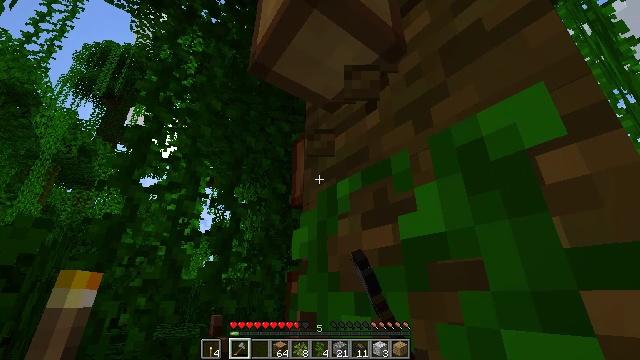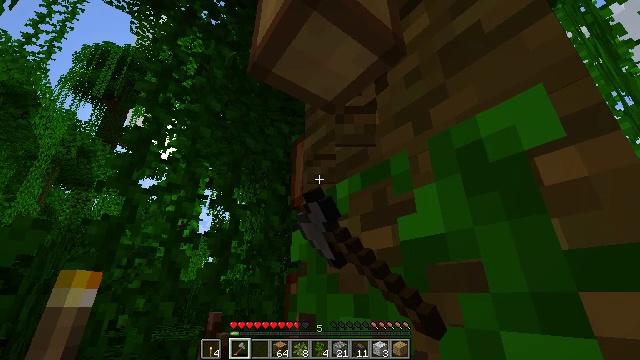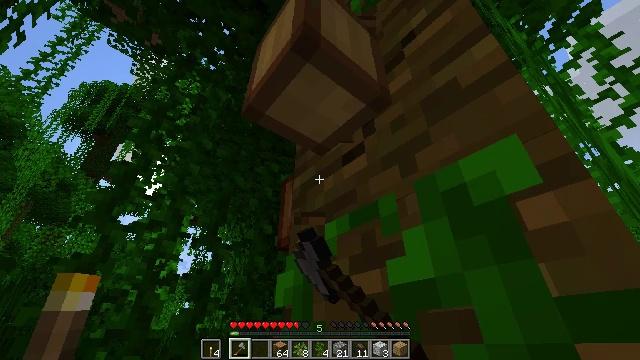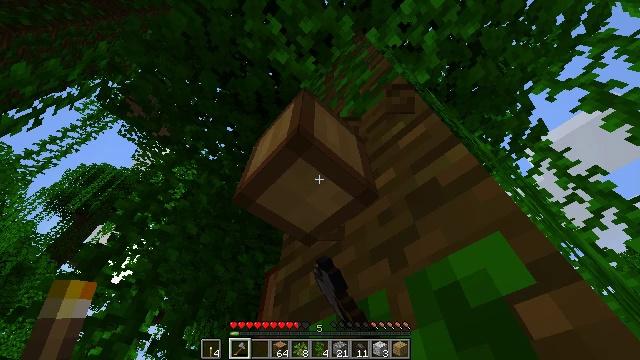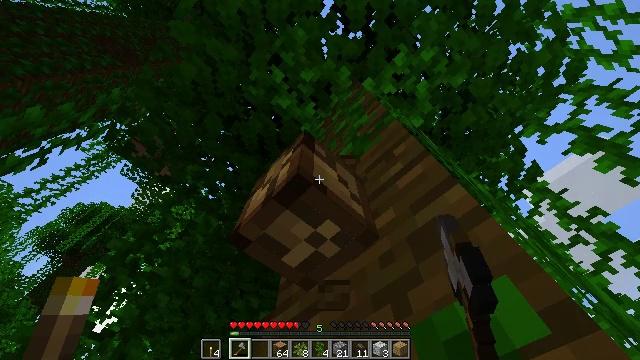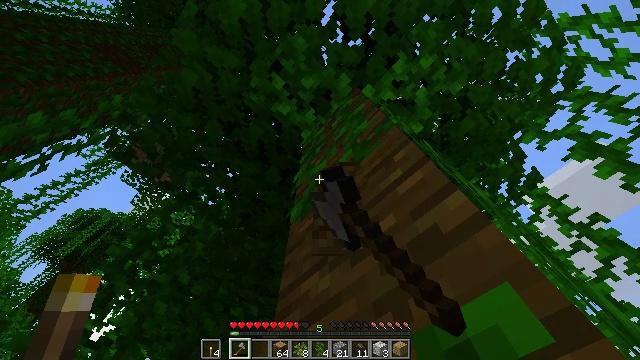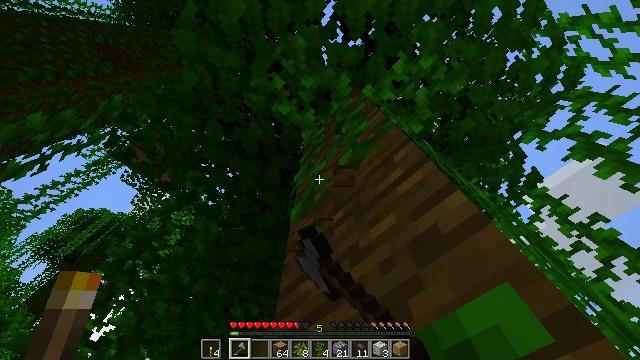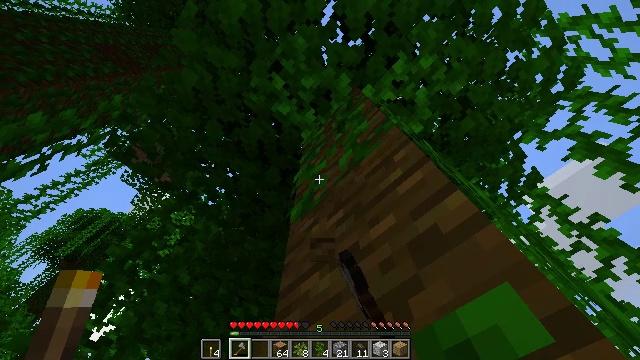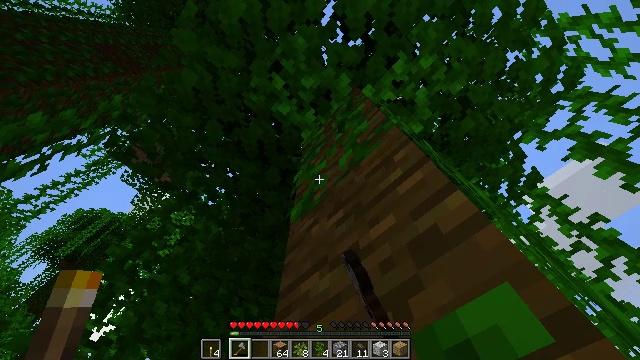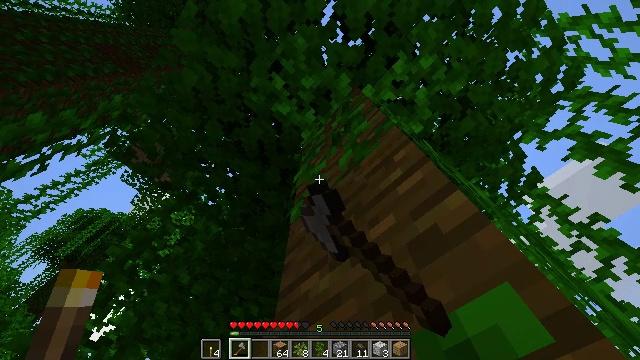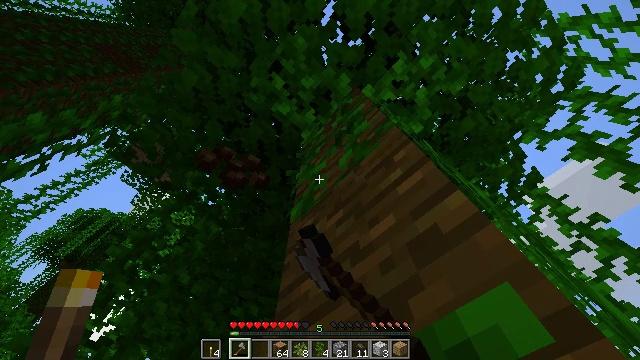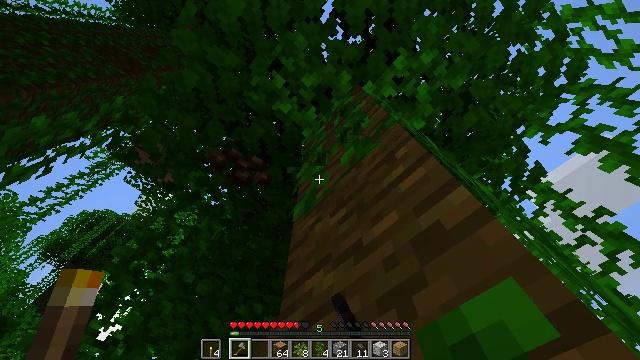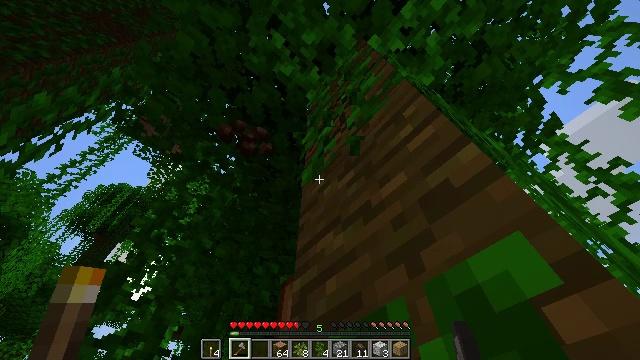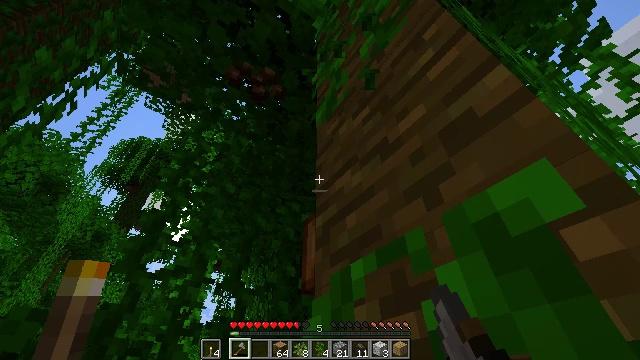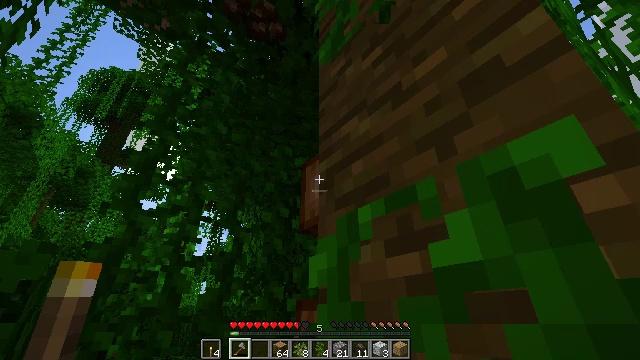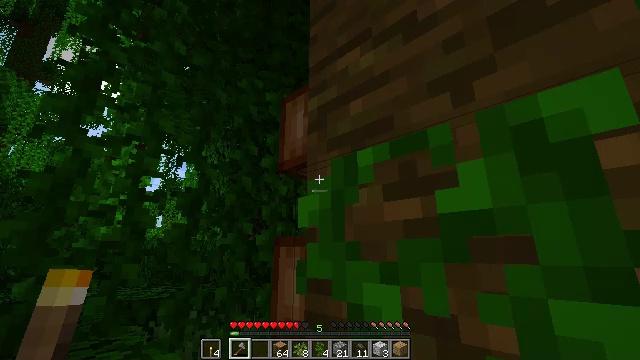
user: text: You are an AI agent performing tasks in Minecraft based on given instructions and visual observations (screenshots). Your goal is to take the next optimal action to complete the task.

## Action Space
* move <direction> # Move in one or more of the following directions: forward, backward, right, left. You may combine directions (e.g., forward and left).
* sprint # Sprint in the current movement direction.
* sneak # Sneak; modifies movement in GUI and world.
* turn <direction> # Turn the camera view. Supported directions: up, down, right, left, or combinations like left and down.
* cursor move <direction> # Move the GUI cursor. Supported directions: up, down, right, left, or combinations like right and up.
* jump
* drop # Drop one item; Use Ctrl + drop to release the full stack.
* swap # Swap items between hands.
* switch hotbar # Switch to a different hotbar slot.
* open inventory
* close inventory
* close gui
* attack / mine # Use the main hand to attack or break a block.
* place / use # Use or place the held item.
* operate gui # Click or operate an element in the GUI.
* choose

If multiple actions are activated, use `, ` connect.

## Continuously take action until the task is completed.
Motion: motion action
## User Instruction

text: Break the cocoa pod.
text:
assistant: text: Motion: attack / mine
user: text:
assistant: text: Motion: turn right and up, attack / mine
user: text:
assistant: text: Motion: turn right and up, attack / mine
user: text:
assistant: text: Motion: turn up, attack / mine
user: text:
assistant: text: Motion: turn up, attack / mine
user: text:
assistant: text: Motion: attack / mine
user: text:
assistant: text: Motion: attack / mine
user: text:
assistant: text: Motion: attack / mine
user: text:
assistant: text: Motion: attack / mine
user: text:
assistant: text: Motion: attack / mine
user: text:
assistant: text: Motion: turn left, attack / mine
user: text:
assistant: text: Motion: turn left and down, attack / mine
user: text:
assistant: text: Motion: move left, turn left and down
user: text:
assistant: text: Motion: move forward and move left, turn right and down
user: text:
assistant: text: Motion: move forward and move left, turn right and down
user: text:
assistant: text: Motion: move forward and move left, turn right and down
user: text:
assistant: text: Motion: move forward
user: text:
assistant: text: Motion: move forward
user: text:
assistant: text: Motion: move forward, jump
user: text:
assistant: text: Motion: move forward, turn down, jump
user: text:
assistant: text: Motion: move forward and move left, turn down, jump
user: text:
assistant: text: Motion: move forward and move left, turn right and down, jump
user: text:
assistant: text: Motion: move forward and move left, turn right and down
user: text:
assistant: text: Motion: move forward and move left, turn right and down
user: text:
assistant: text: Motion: move forward and move left, turn right and down
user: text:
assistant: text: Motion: move forward and move left, turn right and down
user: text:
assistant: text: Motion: move forward and move left, turn right and down
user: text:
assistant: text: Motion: move forward and move left, turn right and down
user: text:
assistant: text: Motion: move forward and move left, turn right
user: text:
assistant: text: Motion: move forward and move left, turn right